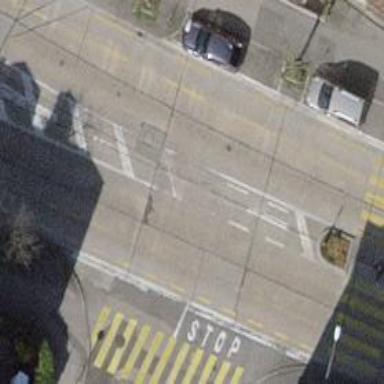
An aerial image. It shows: Residential road with asphalt surface and sidewalk.